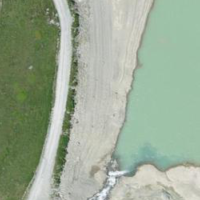
EUNIS habitat code: 26
Species observed at this site:
Kalmia procumbens
Achillea nana